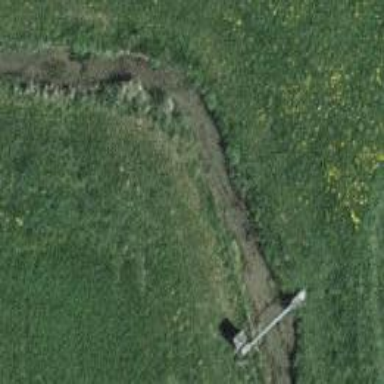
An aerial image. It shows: Drain that serves as waterway.